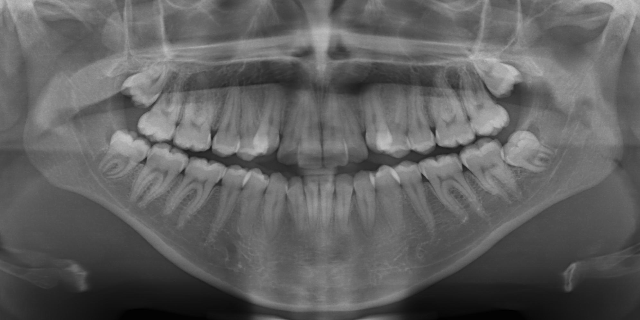
adult